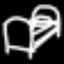
Label: bed